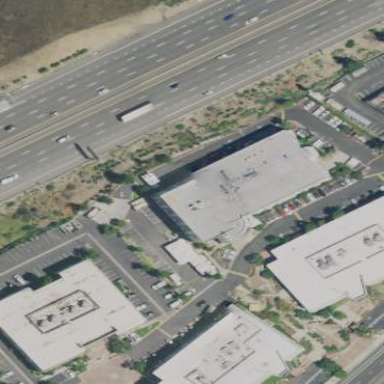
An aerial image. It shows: Office building.